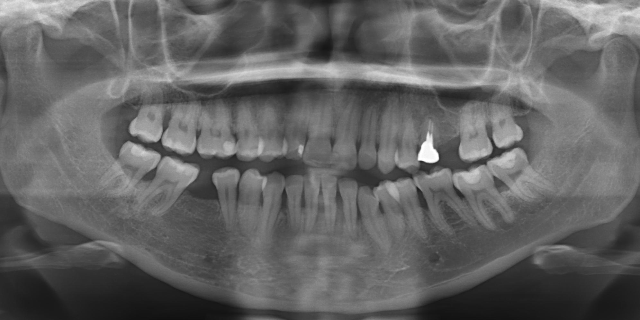
adult